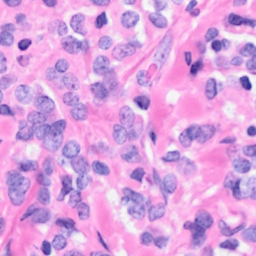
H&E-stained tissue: Breast